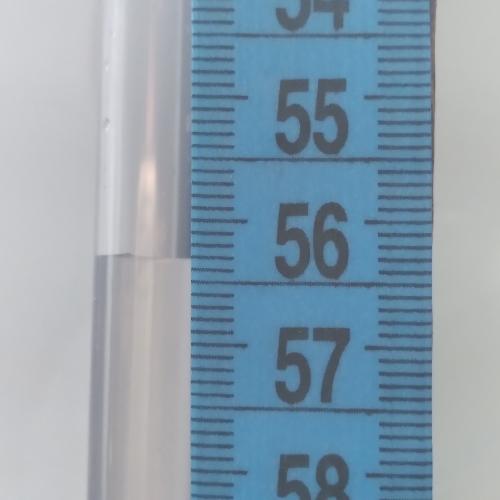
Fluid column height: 56.3 cm